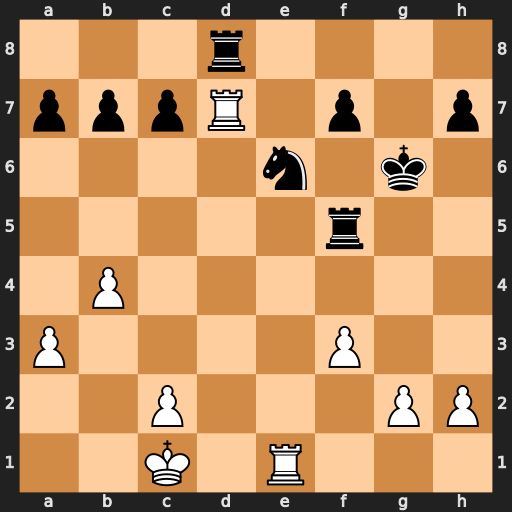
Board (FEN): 3r4/pppR1p1p/4n1k1/5r2/1P6/P4P2/2P3PP/2K1R3
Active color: w
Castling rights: -
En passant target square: -
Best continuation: Rxe6+ fxe6 Rxd8